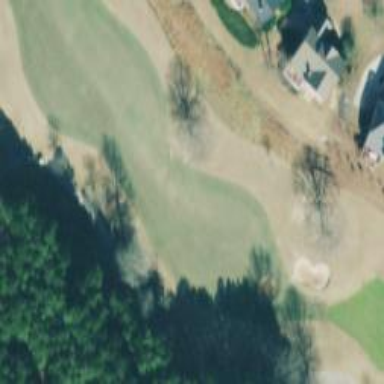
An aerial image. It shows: Golf hole.